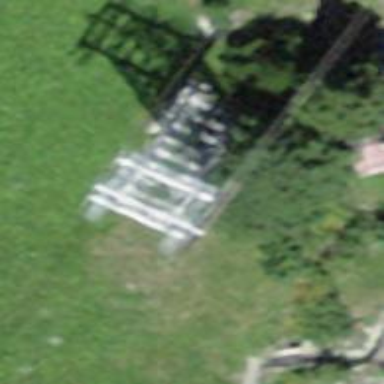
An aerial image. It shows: Pylon used for aerialway.